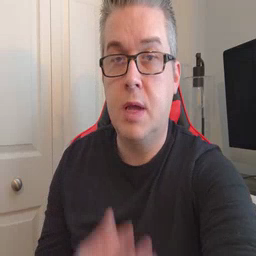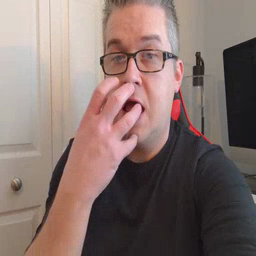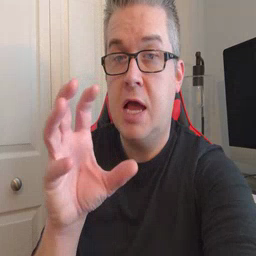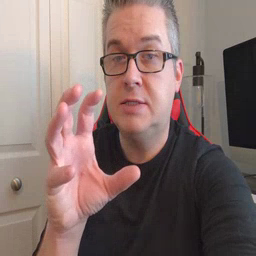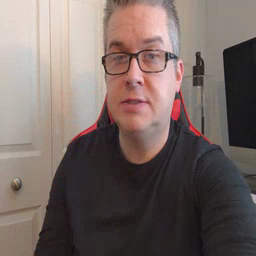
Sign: hot